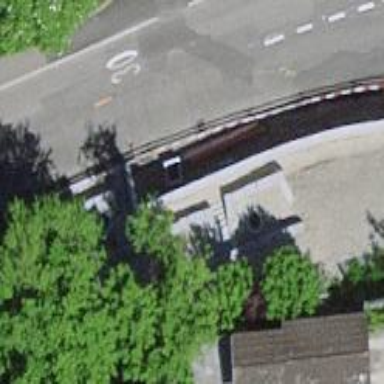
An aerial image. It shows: Road with steps.